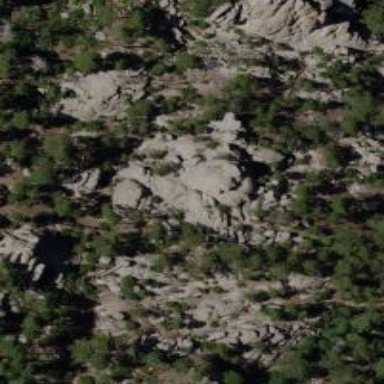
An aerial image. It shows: Landscape dominated by bare rock.